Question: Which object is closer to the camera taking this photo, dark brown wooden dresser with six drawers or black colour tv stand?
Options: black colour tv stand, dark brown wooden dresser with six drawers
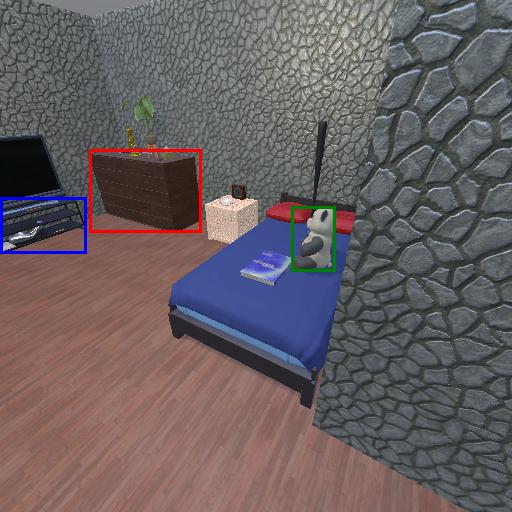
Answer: black colour tv stand